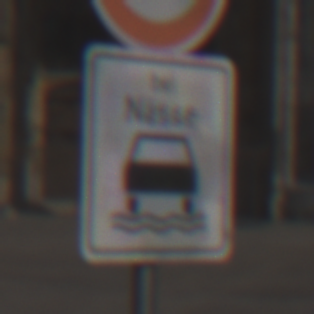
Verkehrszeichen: BeiNaesse
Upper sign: Geschwindigkeit90
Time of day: MorningAfternoon
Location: Outdoor (Urban)
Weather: Clear
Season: NotSpecified
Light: Natural